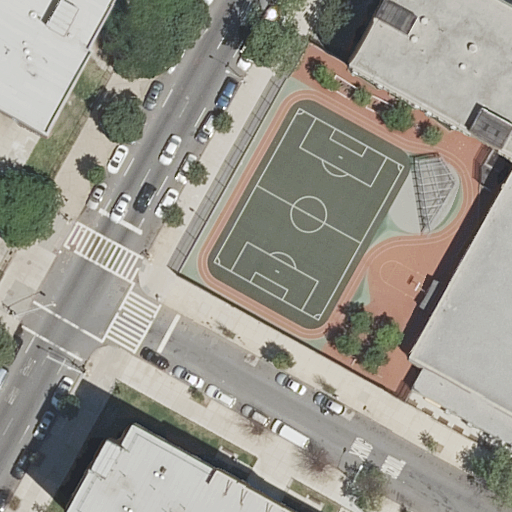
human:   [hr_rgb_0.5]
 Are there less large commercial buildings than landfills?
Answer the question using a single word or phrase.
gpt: no

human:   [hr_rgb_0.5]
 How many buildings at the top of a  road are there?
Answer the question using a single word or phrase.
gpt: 2

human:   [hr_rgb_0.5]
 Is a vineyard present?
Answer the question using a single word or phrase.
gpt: no

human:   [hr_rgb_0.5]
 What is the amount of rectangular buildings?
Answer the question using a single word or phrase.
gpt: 2

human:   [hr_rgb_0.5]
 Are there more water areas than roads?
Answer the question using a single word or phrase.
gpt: no

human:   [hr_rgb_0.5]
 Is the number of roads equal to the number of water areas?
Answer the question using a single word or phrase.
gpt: no

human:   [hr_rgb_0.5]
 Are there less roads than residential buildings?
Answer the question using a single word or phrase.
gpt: no

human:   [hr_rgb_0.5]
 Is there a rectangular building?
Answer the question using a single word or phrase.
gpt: yes

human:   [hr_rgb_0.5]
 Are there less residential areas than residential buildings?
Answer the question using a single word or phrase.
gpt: yes

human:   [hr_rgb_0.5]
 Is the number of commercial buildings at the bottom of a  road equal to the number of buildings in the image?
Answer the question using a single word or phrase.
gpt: no

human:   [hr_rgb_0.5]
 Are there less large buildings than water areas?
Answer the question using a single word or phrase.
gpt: no

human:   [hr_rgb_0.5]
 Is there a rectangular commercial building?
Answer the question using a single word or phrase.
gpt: no

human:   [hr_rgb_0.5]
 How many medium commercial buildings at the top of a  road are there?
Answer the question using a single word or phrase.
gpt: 0

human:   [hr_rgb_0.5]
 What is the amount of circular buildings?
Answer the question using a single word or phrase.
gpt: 0

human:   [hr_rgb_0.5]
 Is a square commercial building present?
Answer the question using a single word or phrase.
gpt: no

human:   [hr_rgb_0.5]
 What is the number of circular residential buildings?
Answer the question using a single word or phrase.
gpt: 0

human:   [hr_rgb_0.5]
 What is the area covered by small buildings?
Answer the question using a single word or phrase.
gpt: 0m2

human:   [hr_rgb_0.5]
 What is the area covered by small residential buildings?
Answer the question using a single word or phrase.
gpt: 0m2

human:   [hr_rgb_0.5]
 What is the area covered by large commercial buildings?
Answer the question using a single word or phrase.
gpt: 0m2

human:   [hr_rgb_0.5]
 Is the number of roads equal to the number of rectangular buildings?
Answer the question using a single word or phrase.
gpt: no

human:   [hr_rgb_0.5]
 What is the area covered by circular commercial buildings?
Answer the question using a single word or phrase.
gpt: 0m2

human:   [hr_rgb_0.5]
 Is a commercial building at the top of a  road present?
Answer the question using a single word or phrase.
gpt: no

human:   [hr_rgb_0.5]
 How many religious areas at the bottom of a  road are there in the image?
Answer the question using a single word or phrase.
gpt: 0

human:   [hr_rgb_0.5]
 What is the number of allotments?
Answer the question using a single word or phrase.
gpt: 0

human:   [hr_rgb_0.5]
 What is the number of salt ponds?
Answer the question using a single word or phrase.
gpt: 0

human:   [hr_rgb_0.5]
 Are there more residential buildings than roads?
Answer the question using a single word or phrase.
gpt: no

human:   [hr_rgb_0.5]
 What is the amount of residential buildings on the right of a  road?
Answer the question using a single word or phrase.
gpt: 2

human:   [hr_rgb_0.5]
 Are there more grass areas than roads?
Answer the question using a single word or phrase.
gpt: no

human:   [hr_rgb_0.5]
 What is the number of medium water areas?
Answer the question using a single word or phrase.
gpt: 0

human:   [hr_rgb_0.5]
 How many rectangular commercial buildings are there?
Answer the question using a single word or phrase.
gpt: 0

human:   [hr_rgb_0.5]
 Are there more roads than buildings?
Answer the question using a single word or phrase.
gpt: yes

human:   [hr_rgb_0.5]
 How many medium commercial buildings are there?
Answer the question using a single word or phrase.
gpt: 0

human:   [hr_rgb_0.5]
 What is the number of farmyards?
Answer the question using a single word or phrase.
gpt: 0

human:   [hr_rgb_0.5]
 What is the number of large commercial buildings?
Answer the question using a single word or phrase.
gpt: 0

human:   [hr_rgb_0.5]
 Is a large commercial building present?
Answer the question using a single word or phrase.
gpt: no

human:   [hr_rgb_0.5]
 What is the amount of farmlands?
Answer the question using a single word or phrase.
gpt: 0